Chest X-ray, AP view. Patient: 40 years old, sex F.
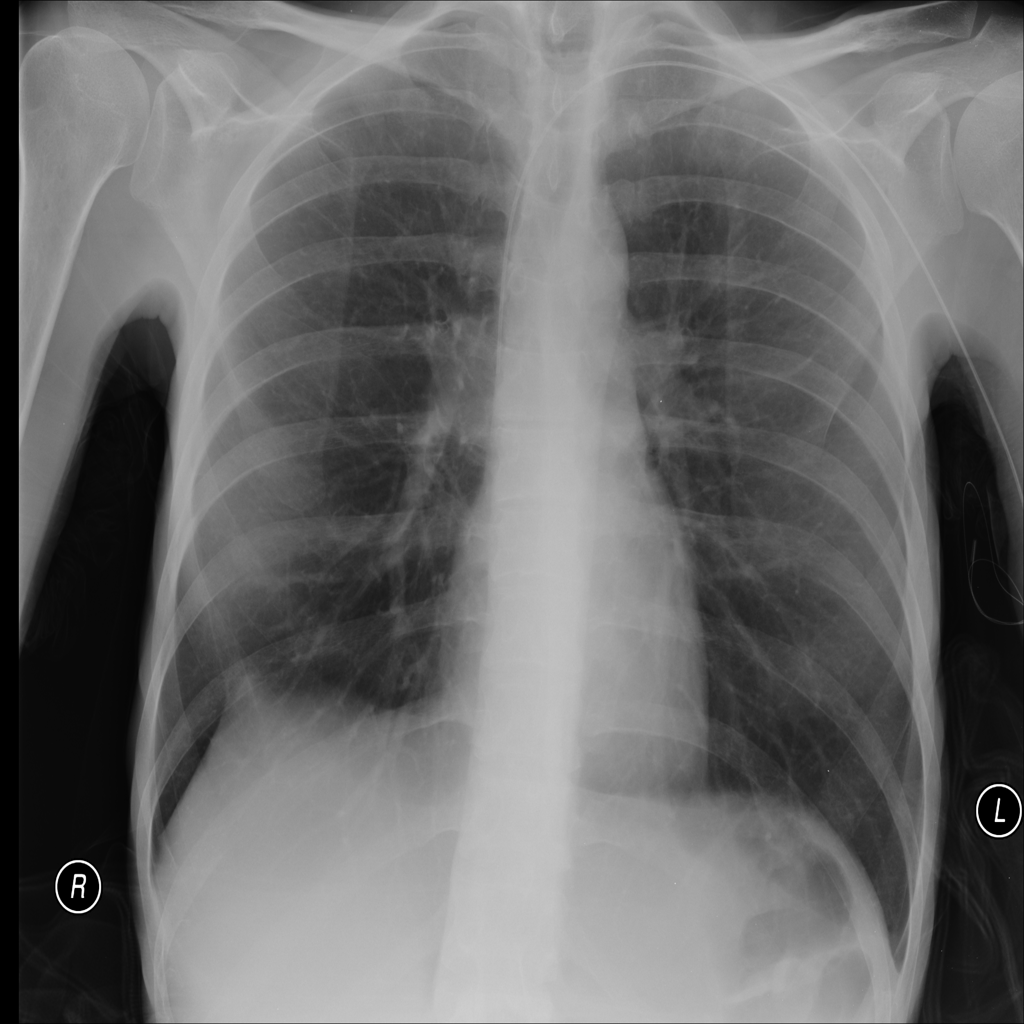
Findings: Atelectasis